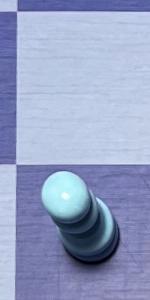
Label: Pawn_White